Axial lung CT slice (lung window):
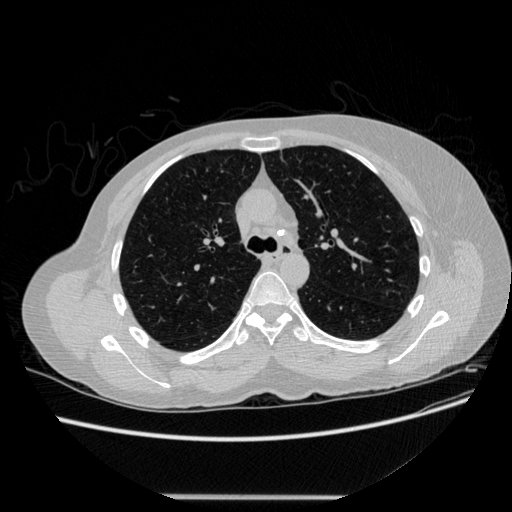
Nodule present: no